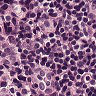
Metastatic tissue present: yes